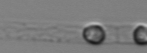
Label: Dactyliosolen_blavyanus